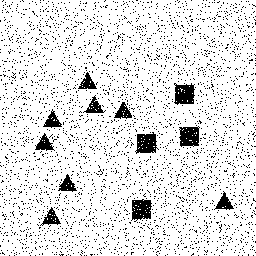
Squares: 4
Triangles: 8
Stars: 0
Total shapes: 12